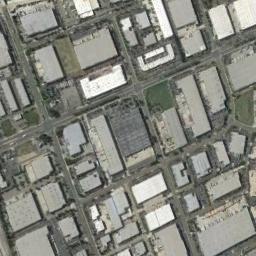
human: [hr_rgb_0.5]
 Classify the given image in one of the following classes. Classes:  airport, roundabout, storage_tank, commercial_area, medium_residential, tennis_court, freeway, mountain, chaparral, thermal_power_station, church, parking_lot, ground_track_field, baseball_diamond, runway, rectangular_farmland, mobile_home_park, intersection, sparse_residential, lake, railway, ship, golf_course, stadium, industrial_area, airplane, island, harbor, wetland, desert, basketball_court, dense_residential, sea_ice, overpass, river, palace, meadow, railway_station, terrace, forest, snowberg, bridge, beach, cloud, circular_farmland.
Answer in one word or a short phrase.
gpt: industrial_area